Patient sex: F
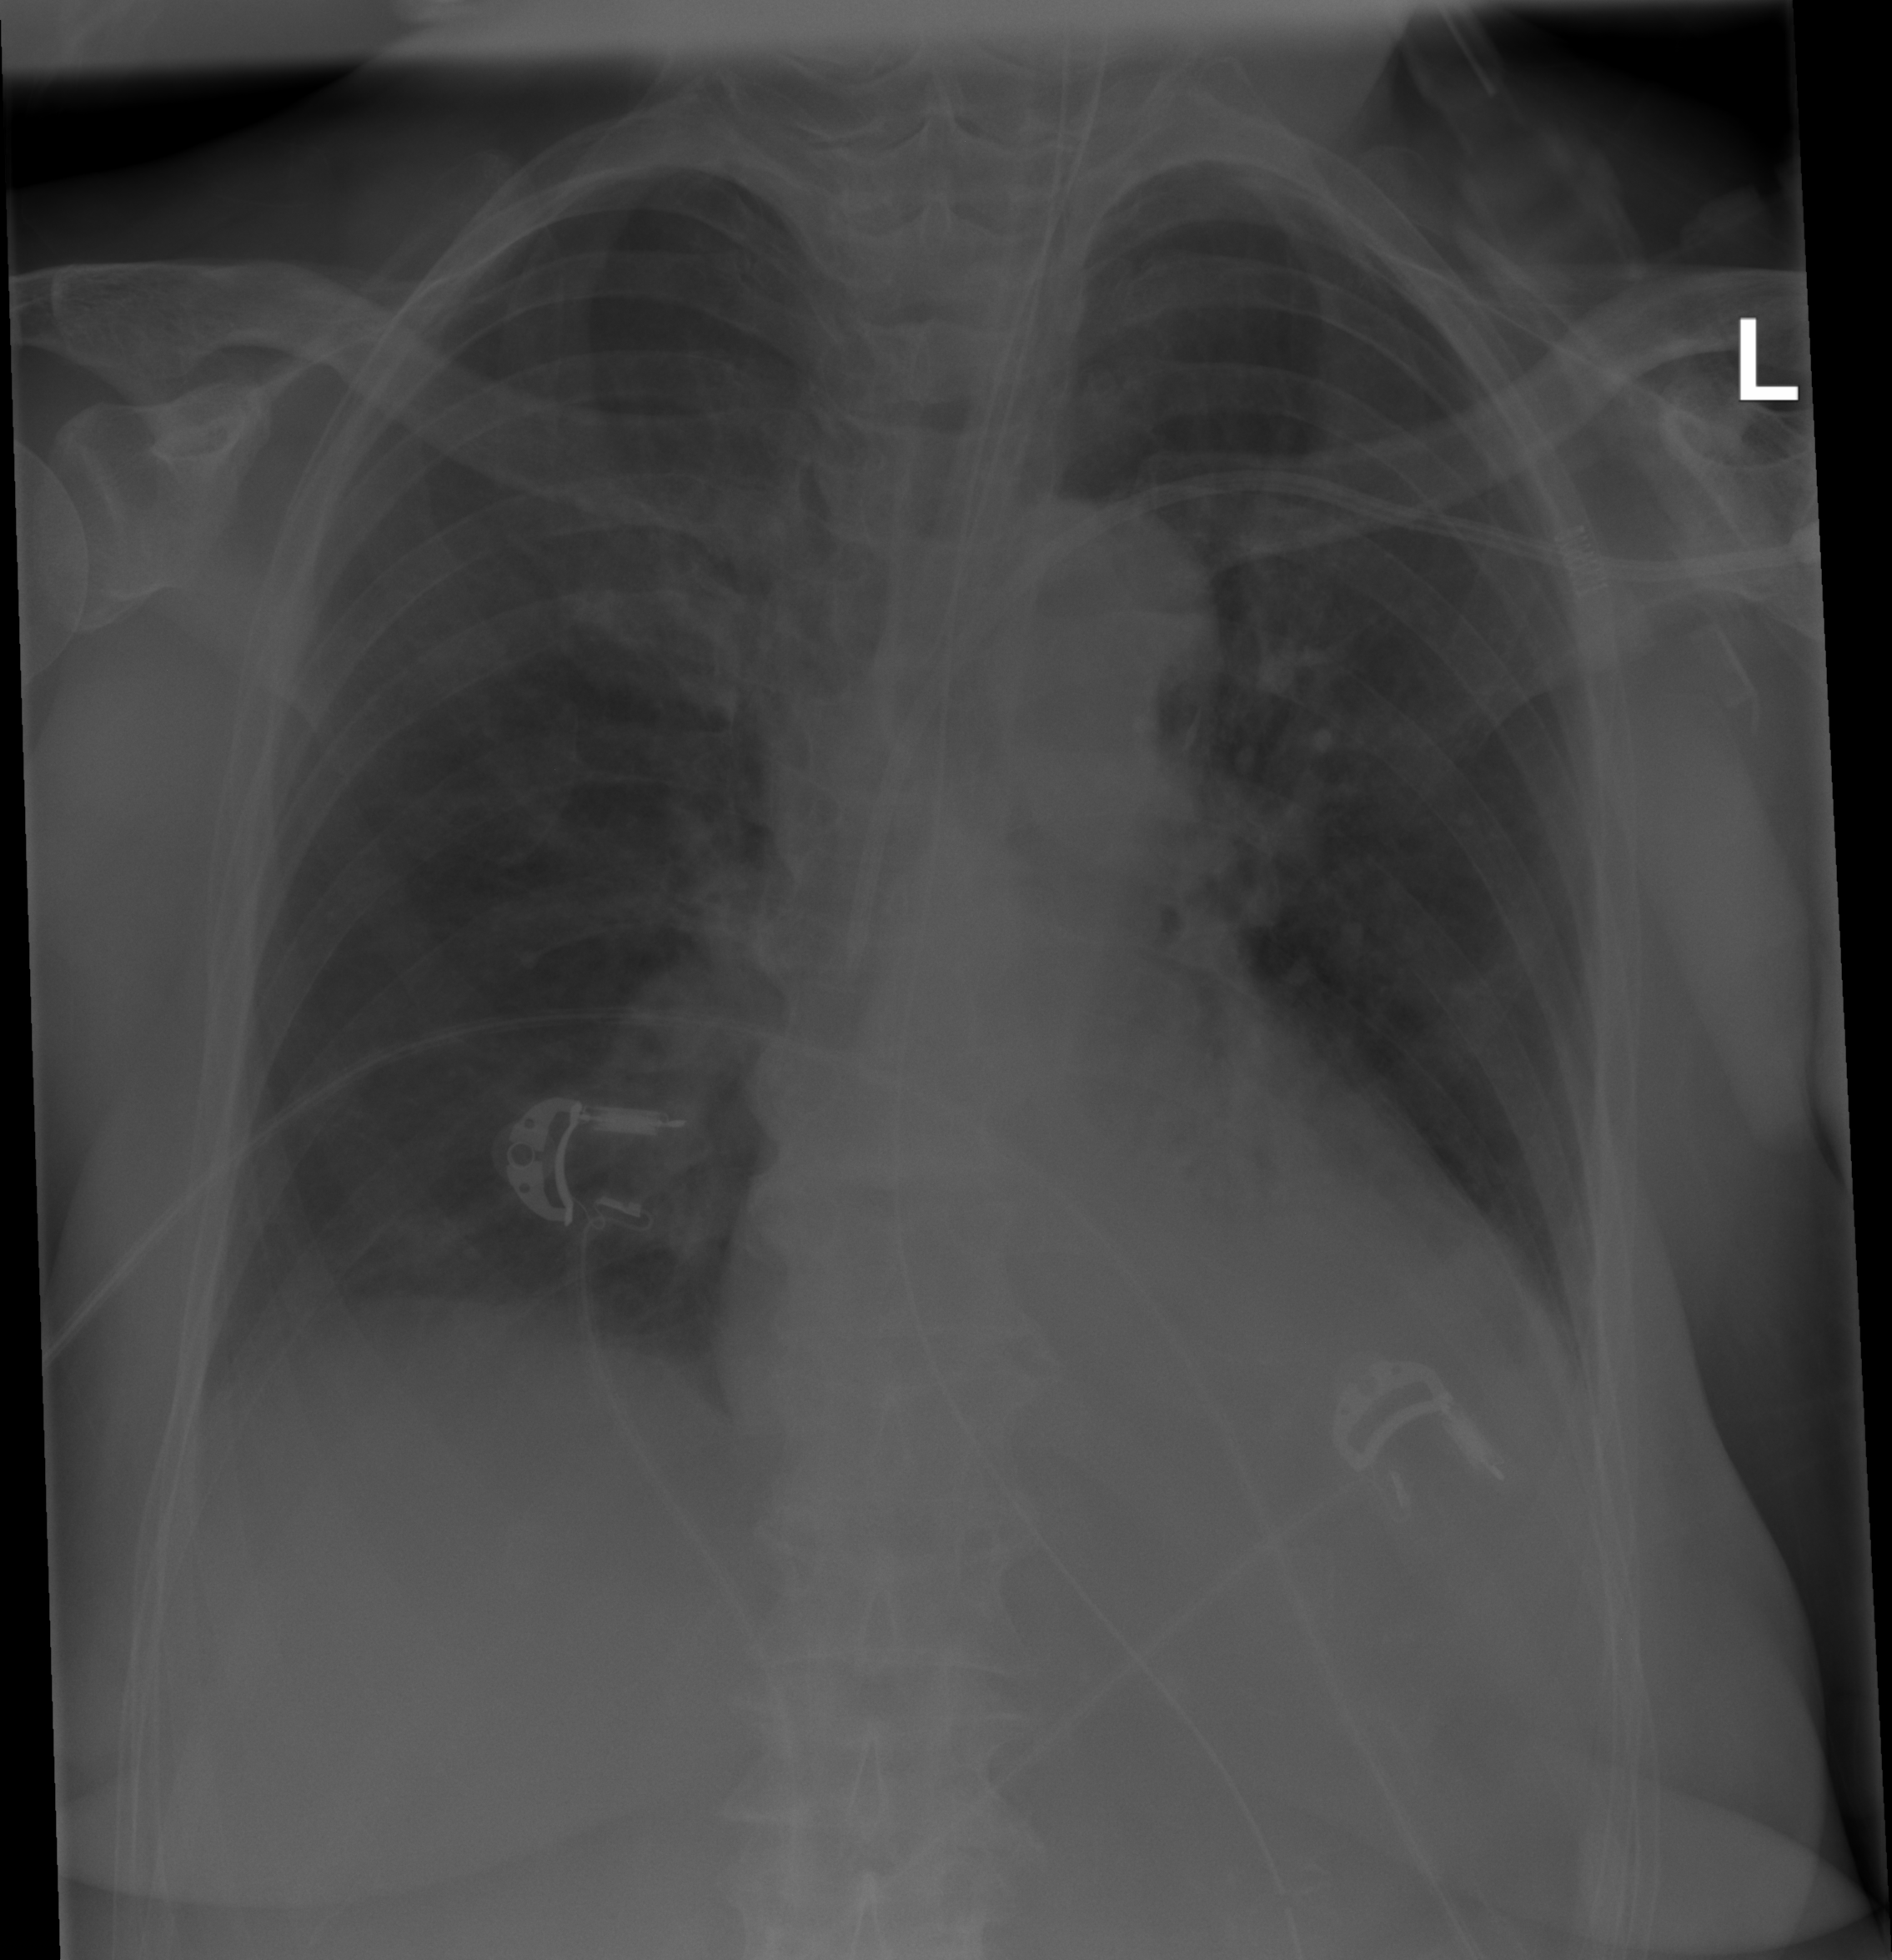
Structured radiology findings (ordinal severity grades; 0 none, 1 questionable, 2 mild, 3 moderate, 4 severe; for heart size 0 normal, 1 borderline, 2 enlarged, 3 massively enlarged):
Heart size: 0
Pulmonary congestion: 1
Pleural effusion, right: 1
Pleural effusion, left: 2
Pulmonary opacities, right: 1
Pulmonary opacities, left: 1
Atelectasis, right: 2
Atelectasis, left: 2